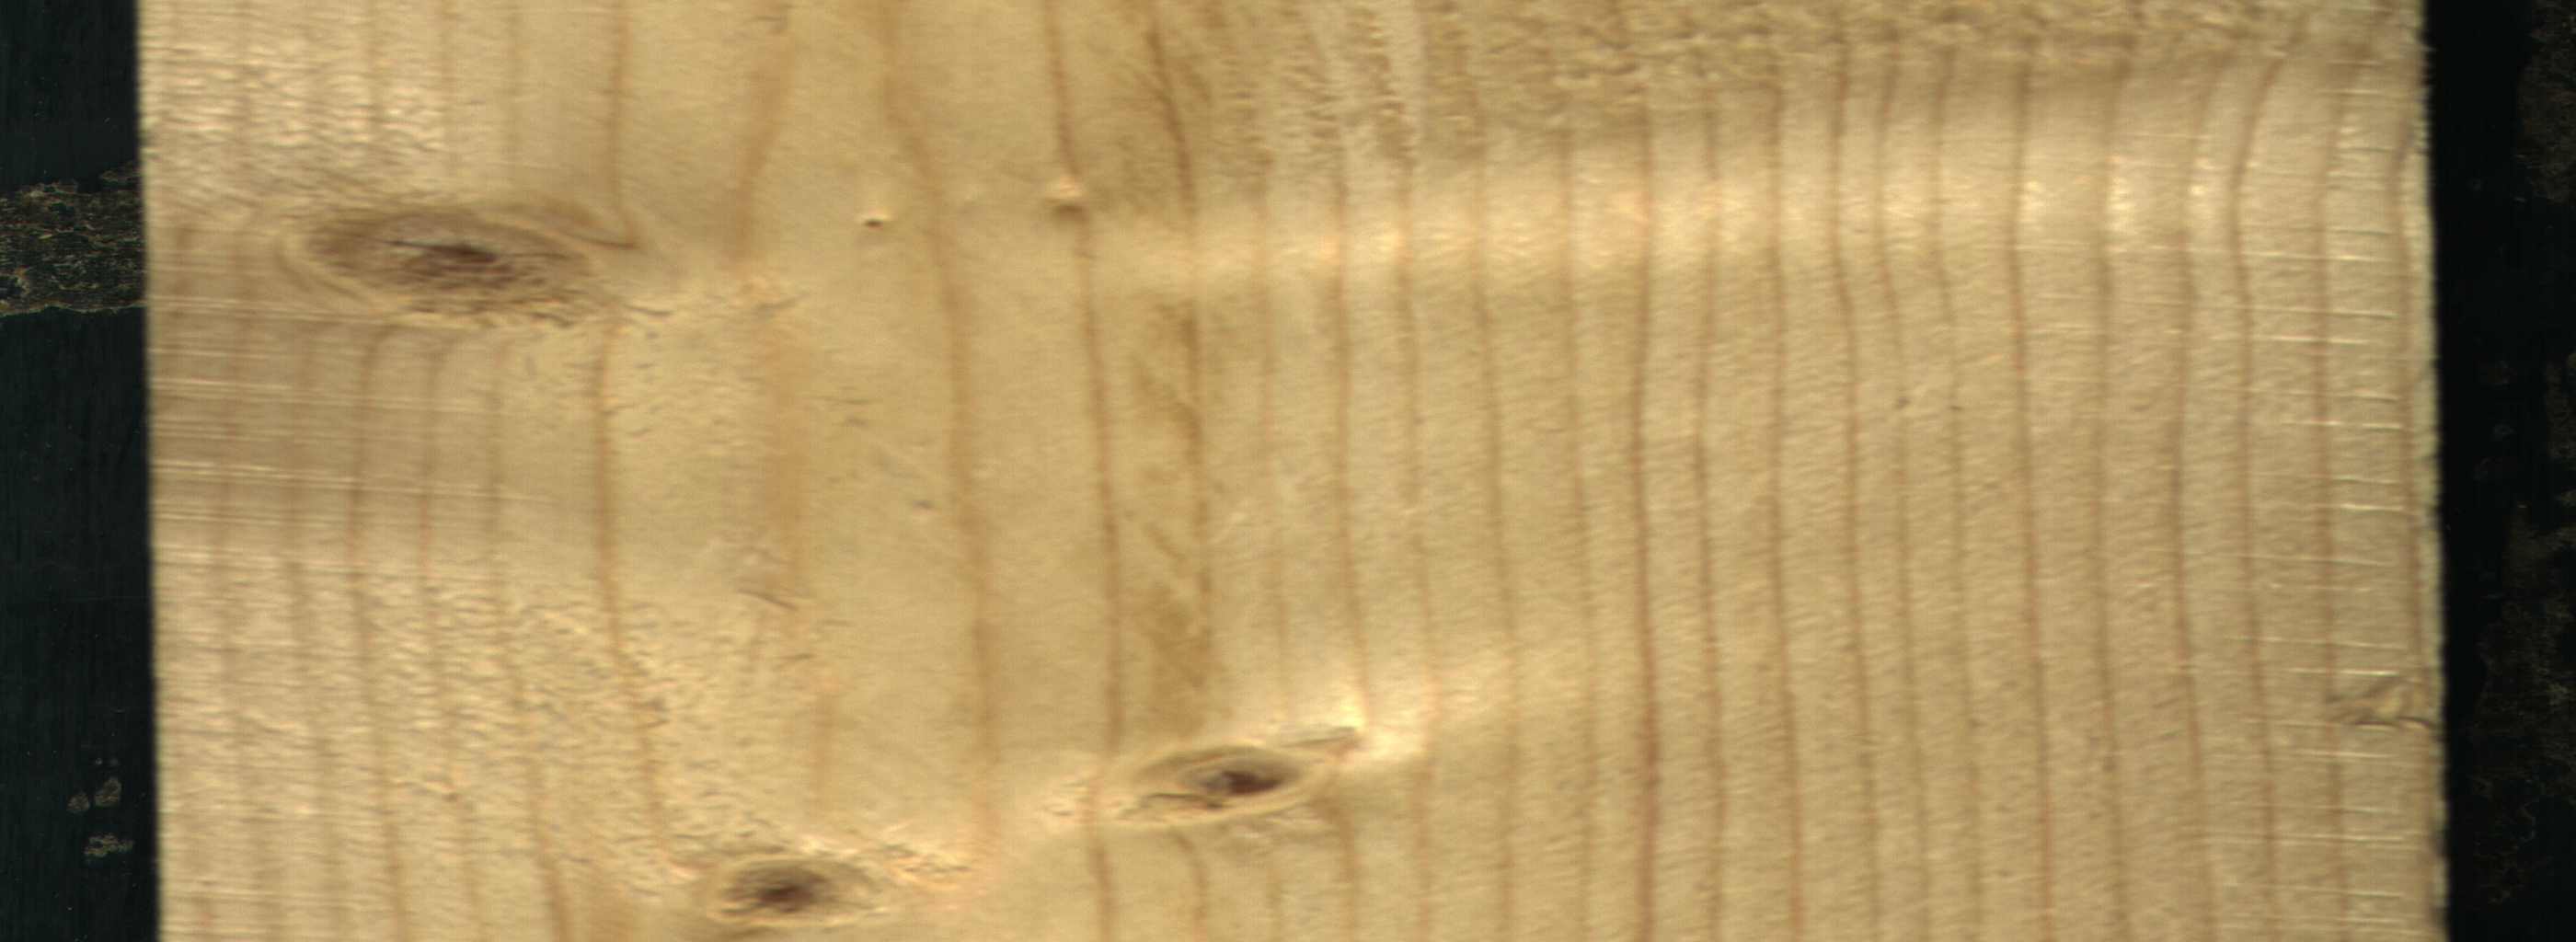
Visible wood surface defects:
Live_Knot
Live_Knot
Live_Knot